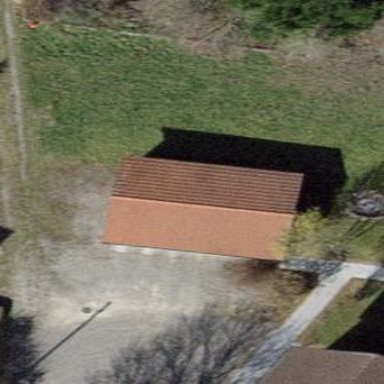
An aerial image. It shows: Group of garages.